Field crop: maize
Growth stage: 2
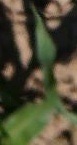
Species: maize